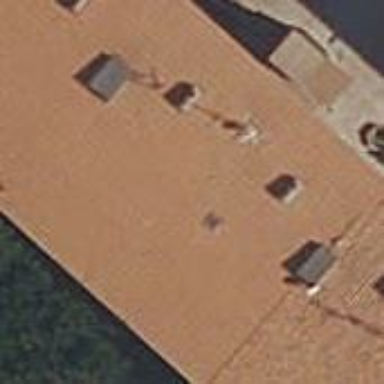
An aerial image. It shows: Skillion roof apartments building.